Current action and preconditions to check: trajectory_clear

Your task: For each precondition in the list above, predict whether it will hold at this action.

Consider the current scene as observed from the mobile robot's camera, and analyze the predicted future states of all dynamic agents (e.g., people, animals, vehicles, or any moving entities) within the NEXT SECOND.

IMPORTANT: Only answer "very likely" if you are absolutely certain—based on strong, clear evidence—that a dynamic agent will violate the precondition in the predicted future state. Do NOT answer "very likely" for unlikely, ambiguous, or low-probability risks.

Ask yourself for each precondition: Is there a high probability, with clear and convincing evidence, that the predicted future states of any dynamic agent will interfere with the predicted future state of the currently executing action within the NEXT SECOND, causing that precondition to fail?

Assess the risk level based on these predictions. Use "likely" or "very likely" if motions create a clear risk of interference.

Use "neutral" or "improbable" if agents are nearby but their predicted paths are clearly diverging or non-conflicting.

Failure Risk Categories: "very improbable", "improbable", "neutral", "likely", "very likely"

Answer Format: Output ONLY the probability_of_failure value from these categories: "very improbable", "improbable", "neutral", "likely", "very likely"

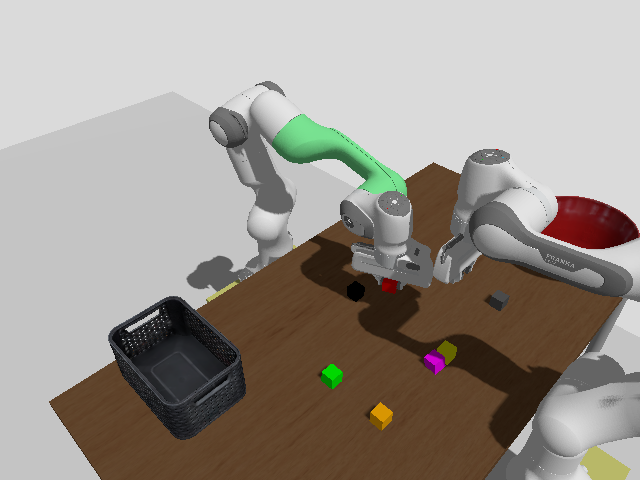

Answer: neutral